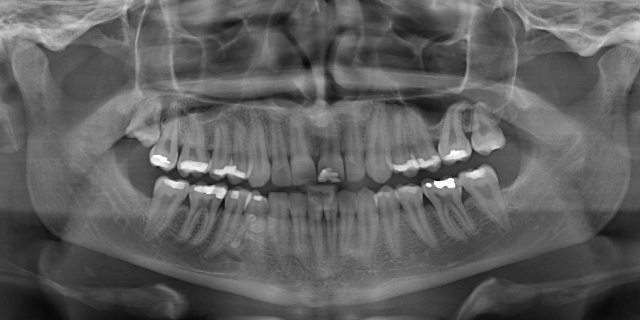
adult